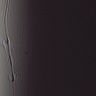
Metastatic tissue present: no